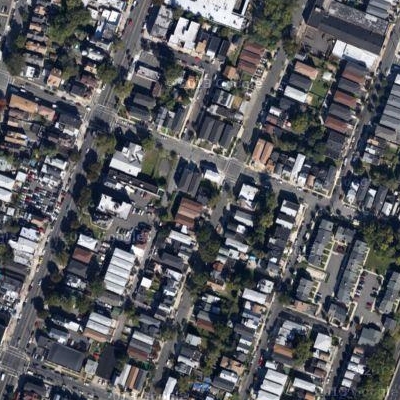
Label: fResident